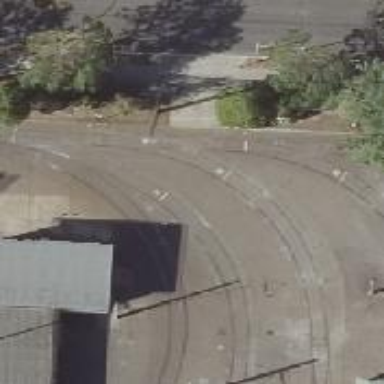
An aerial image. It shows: Tram crossing on the railway.